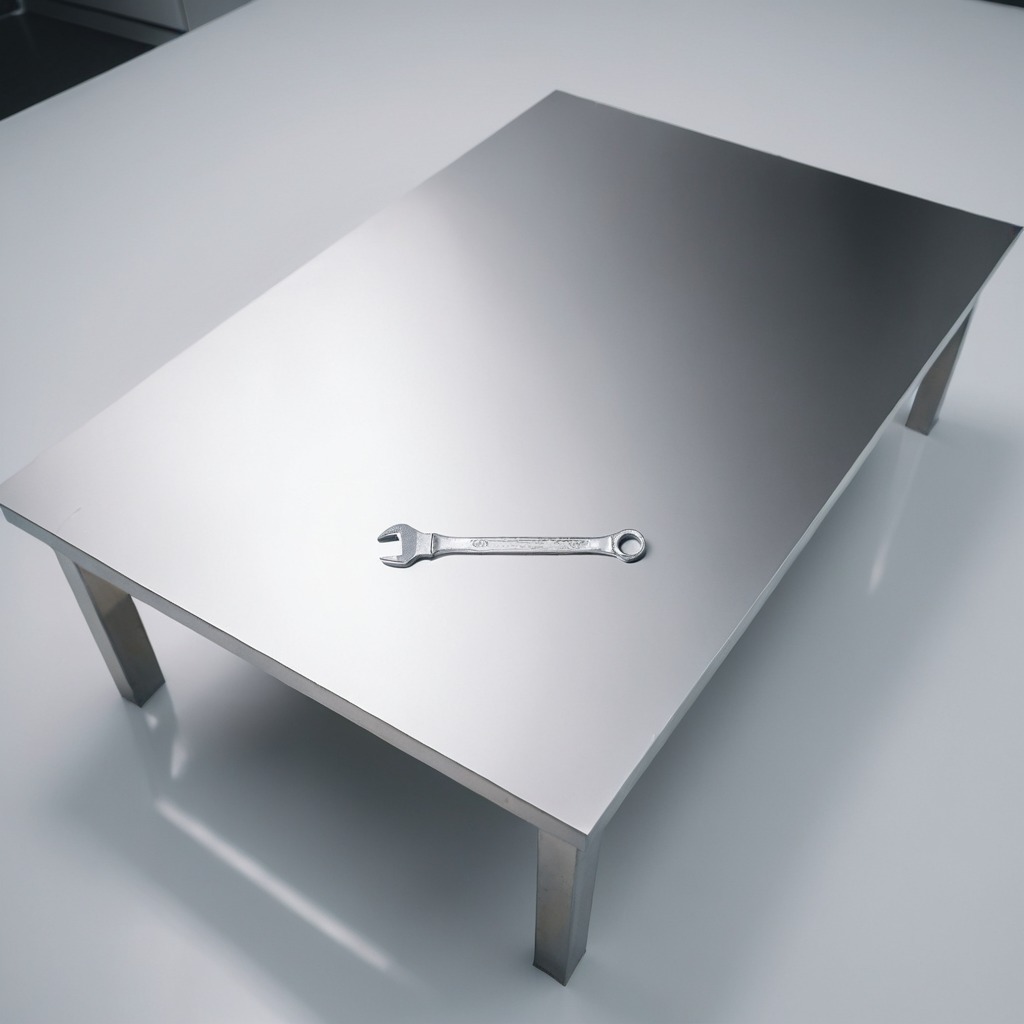
A wrench is lying on a stainless steel table in a high-end prototyping lab.